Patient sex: F
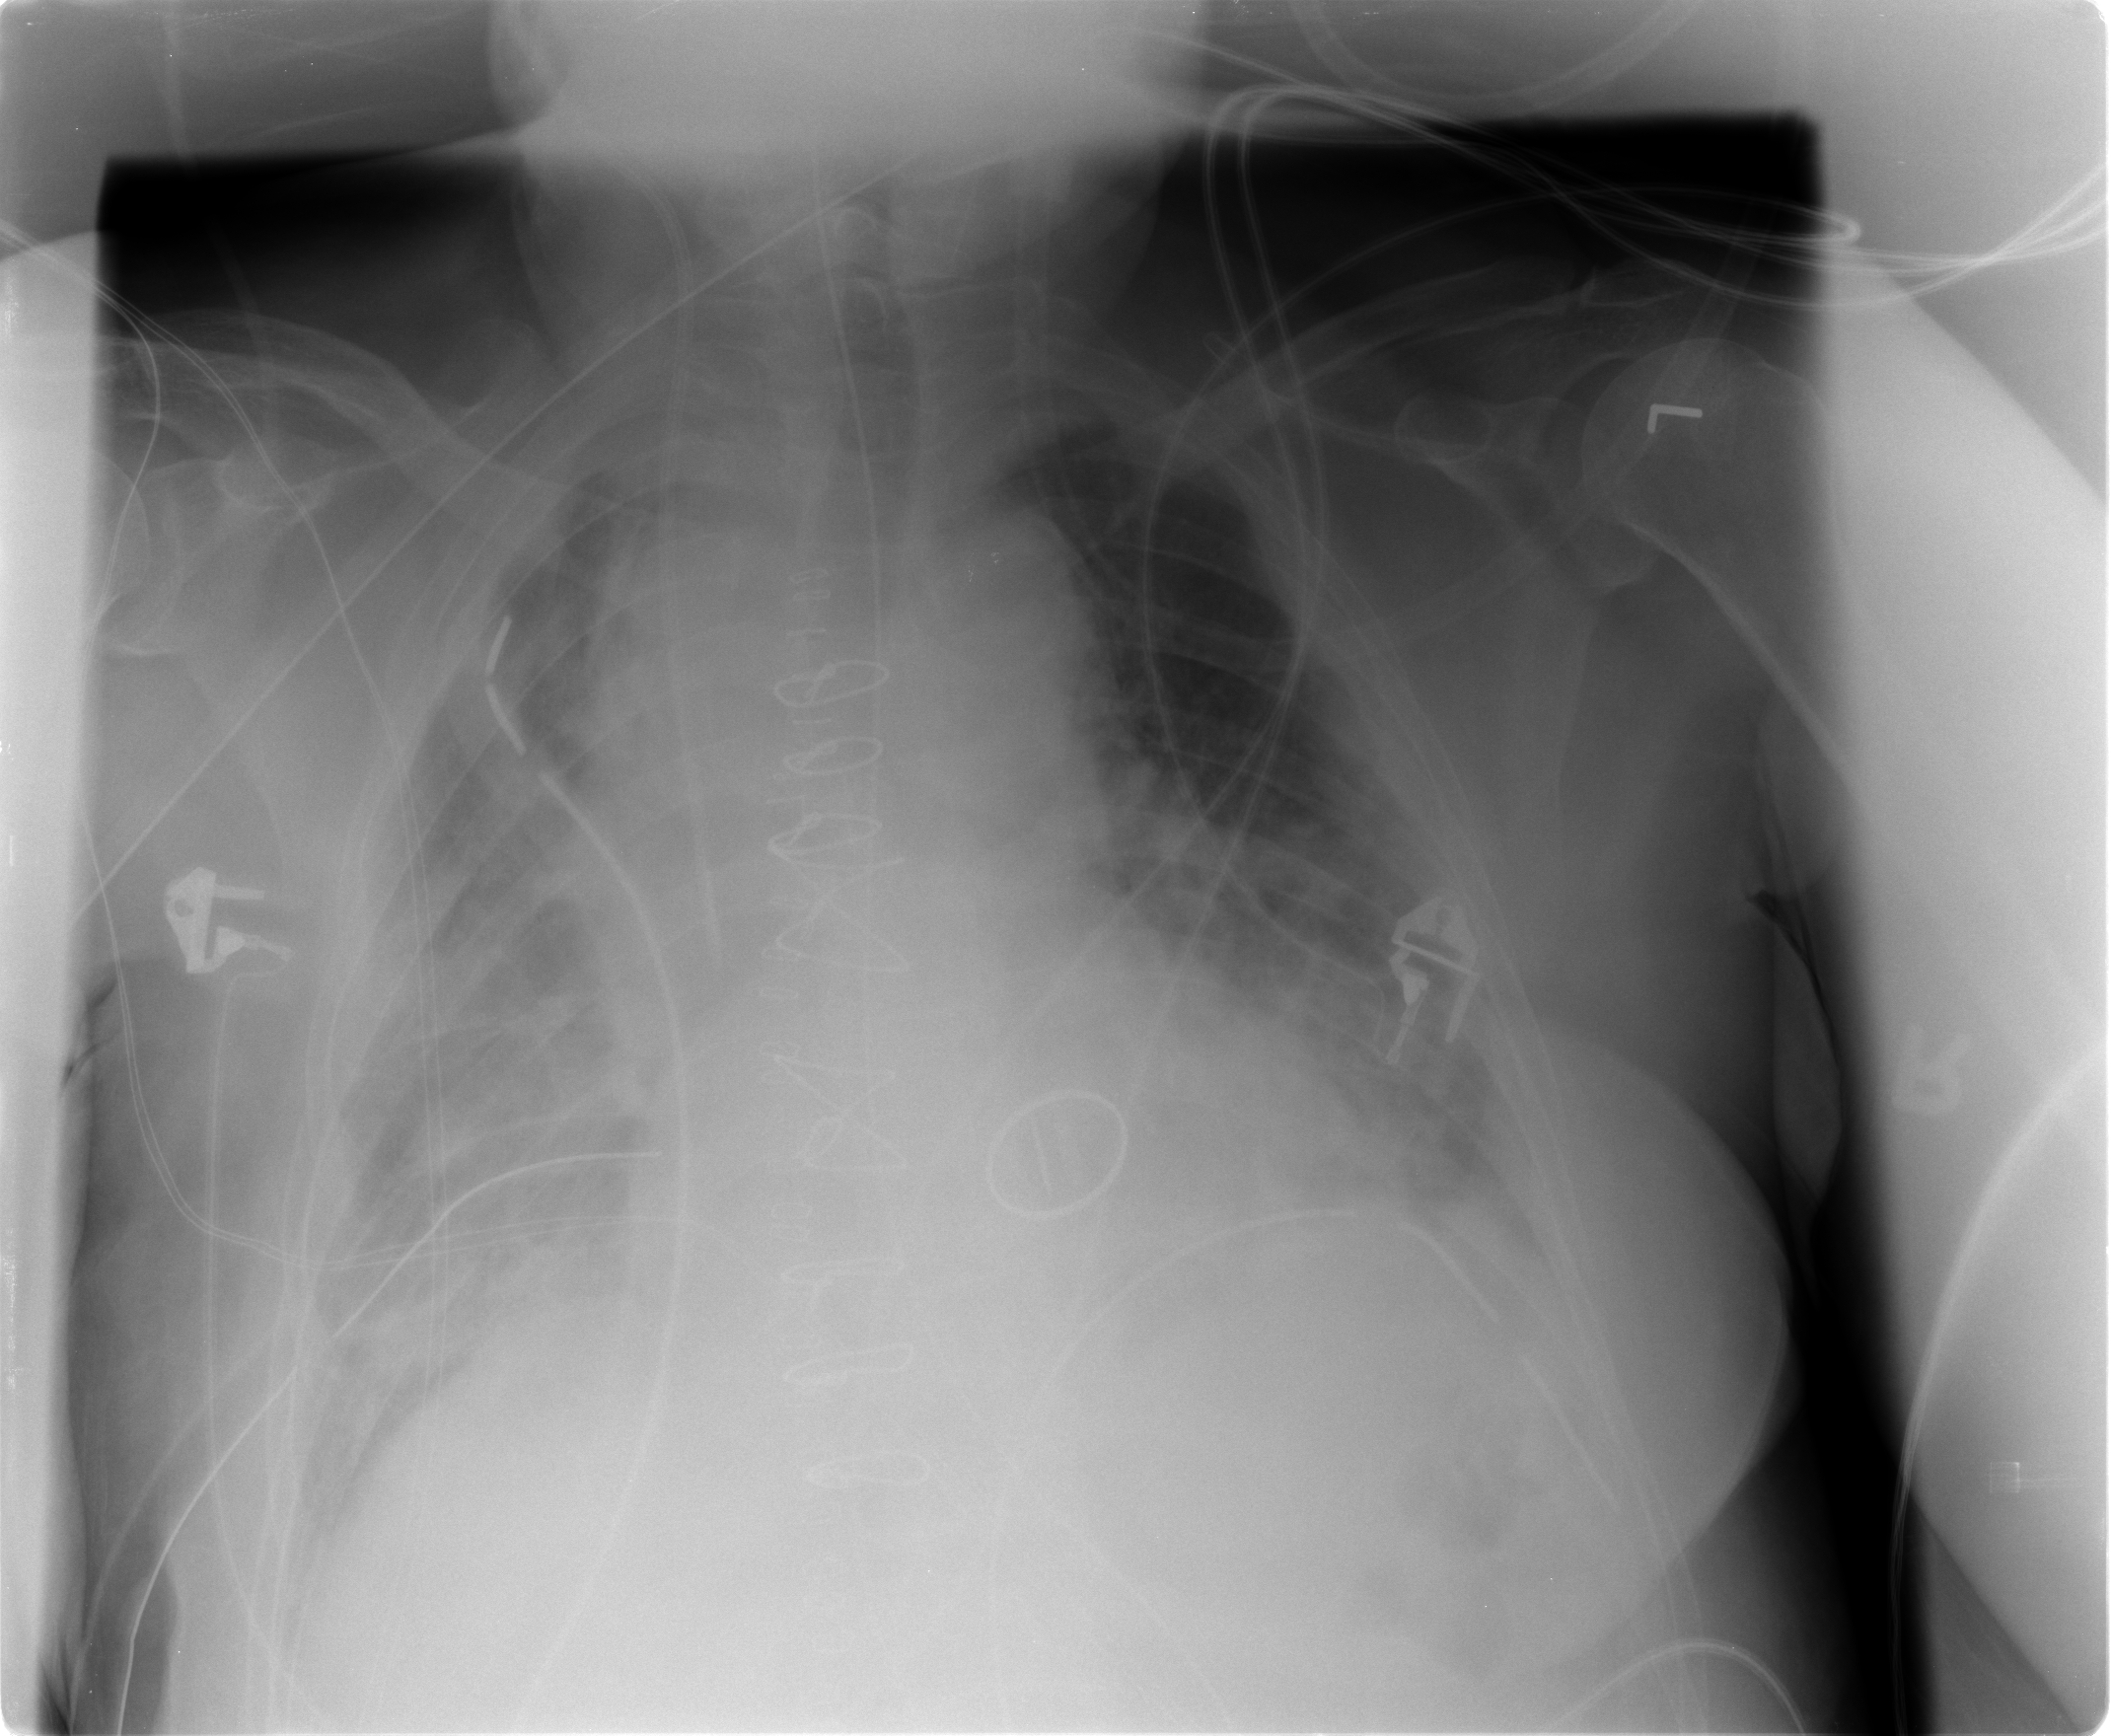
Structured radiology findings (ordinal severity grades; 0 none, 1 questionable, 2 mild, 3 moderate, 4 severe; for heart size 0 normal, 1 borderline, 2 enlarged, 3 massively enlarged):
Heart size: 0
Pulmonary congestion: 1
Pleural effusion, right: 2
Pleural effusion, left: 1
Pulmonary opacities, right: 2
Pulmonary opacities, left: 2
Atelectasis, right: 2
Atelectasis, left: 2